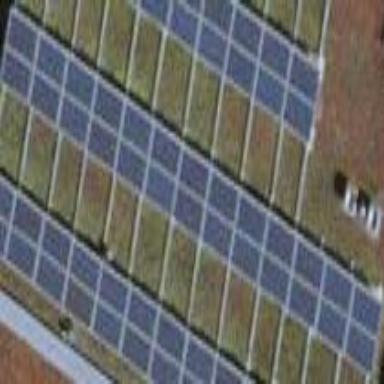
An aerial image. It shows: Solar power generator.